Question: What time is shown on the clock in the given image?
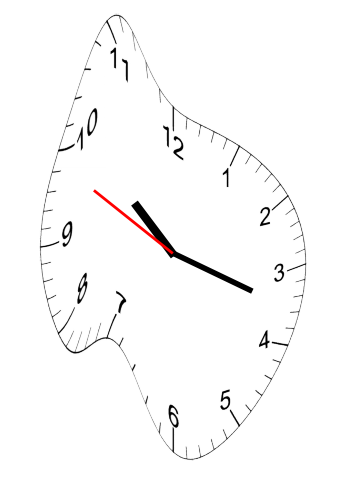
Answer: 10:17:49